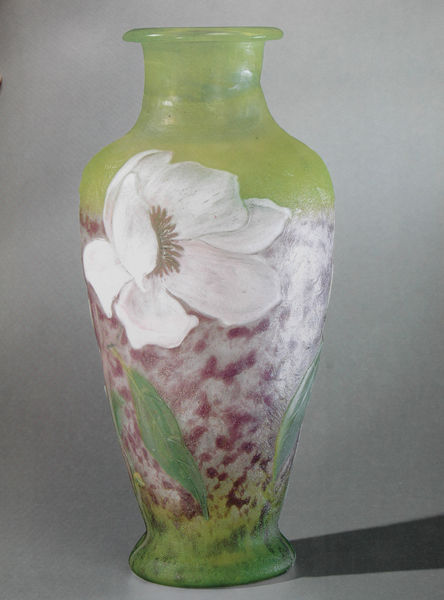
Titel: Schultervase mit Christrosen
Künstler: Daum Frères
Institution: Sammlung Gerda Koepff
Schlagwörter: blätter, dunkel, fuß, schatten, wasser, weiß, gelb, grün, blume, blumen, frankreich, glas, grau, hell, licht, blüte, blüten, gras, rose, rot, wiese, alt, lang, stehen, hals, öl, natur, wind, blatt, pflanze, lippe, rosa, zart, amphore, kanne, keramik, krug, stilleben, stillleben, vase, lila, violett, jugendstil, graun, bemalt, foto, fotografie, photographie, punkte, blütenblätter, pink, gefäß, porzellan, form, glasvase, mohn, tupfen, stand, stempel, kunst, lilie, blat, photo, flecken, china, öffnung, bemalung, design, glasur, fassung, behälter, urne, zerbrechlich, bauchig, murano, lalique, blumenblüte, bodenvase, gefaß, magnolie, mohnblüte, muranoglas, weise blume, wing